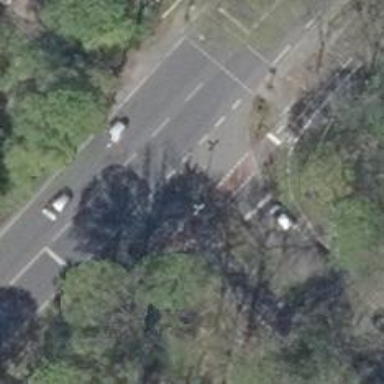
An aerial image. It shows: Road with traffic signals.